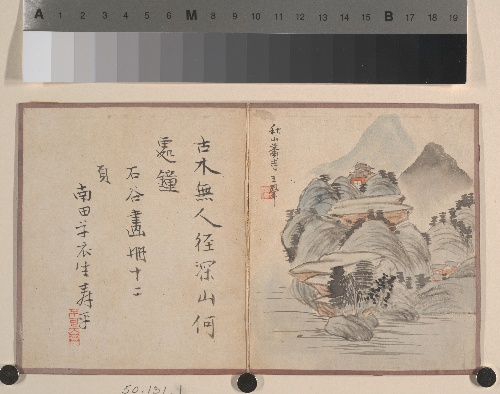
Artist: Prince Yongxing
Artist bio: Chinese, 1752–1823
Object type: Album
Classification: Paintings
Medium: Album with nine paintings and nine leaves of calligraphy; ink and color on heavy paper
Culture: China
Period: Qing dynasty (1644–1911)
Dimensions: Each leaf: 4 7/8 x 3 7/8 in. (12.4 x 9.8 cm)
Department: Asian Art
Credit line: Anonymous Gift, 1950
Accession year: 1950
Repository: Metropolitan Museum of Art, New York, NY
Tags: Landscapes|Mountains